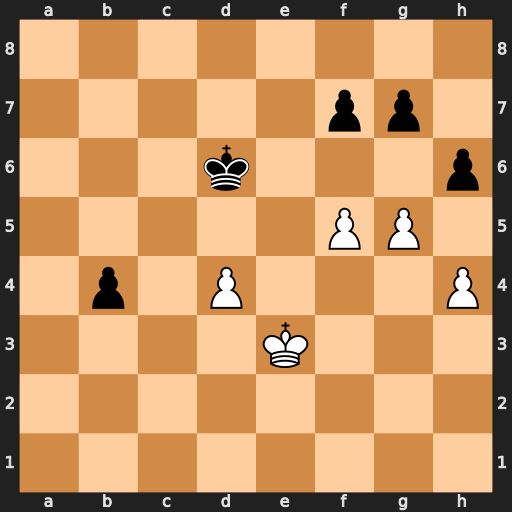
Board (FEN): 8/5pp1/3k3p/5PP1/1p1P3P/4K3/8/8
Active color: w
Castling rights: -
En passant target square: -
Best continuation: f6 gxf6 gxh6